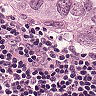
Metastatic tissue present: yes